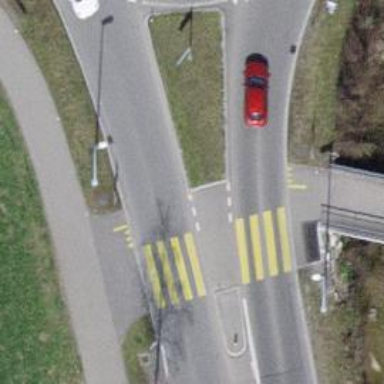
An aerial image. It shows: Asphalt path with asphalt footway and cycleway. There is island crossing on the footway.